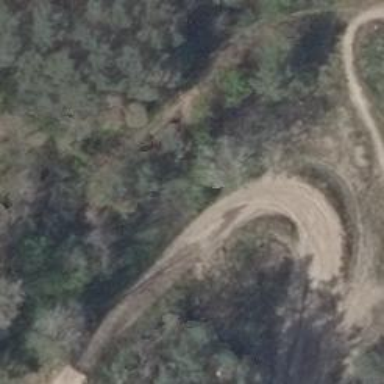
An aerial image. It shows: Motocross raceway for off-road sports.